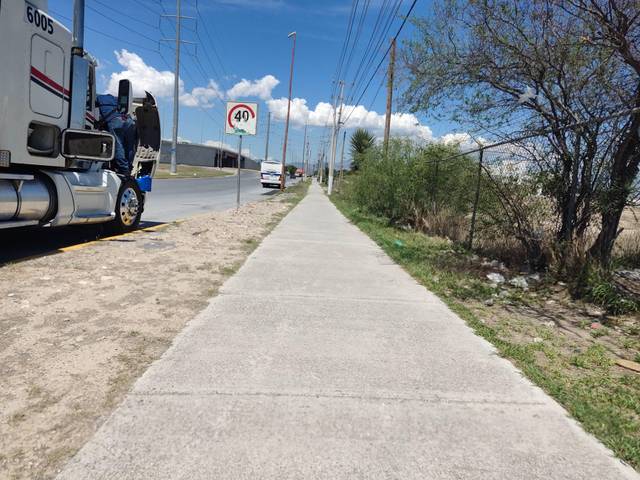
Region: Mexico
Coordinates: 25.436, -100.911